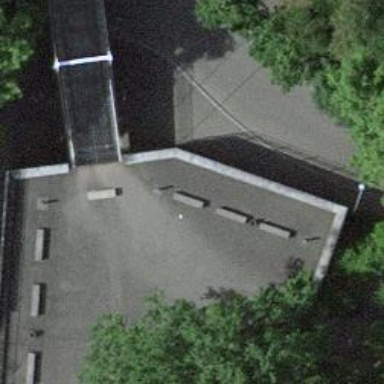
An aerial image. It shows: Concrete bench.